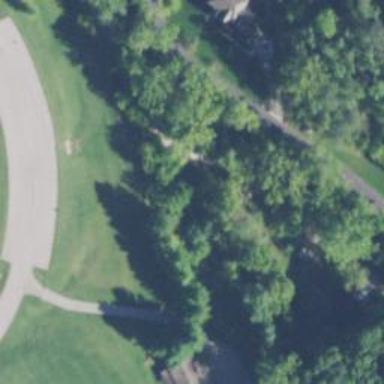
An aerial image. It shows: Shared driveway bridge over service road.